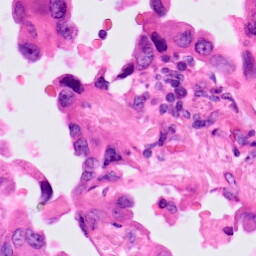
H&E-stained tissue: Lung